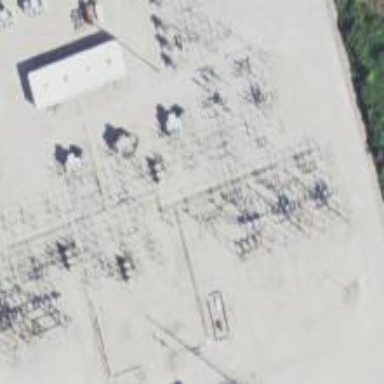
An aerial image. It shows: Switch for power supply.